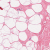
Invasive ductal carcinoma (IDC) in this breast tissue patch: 0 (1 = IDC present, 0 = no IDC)